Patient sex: M
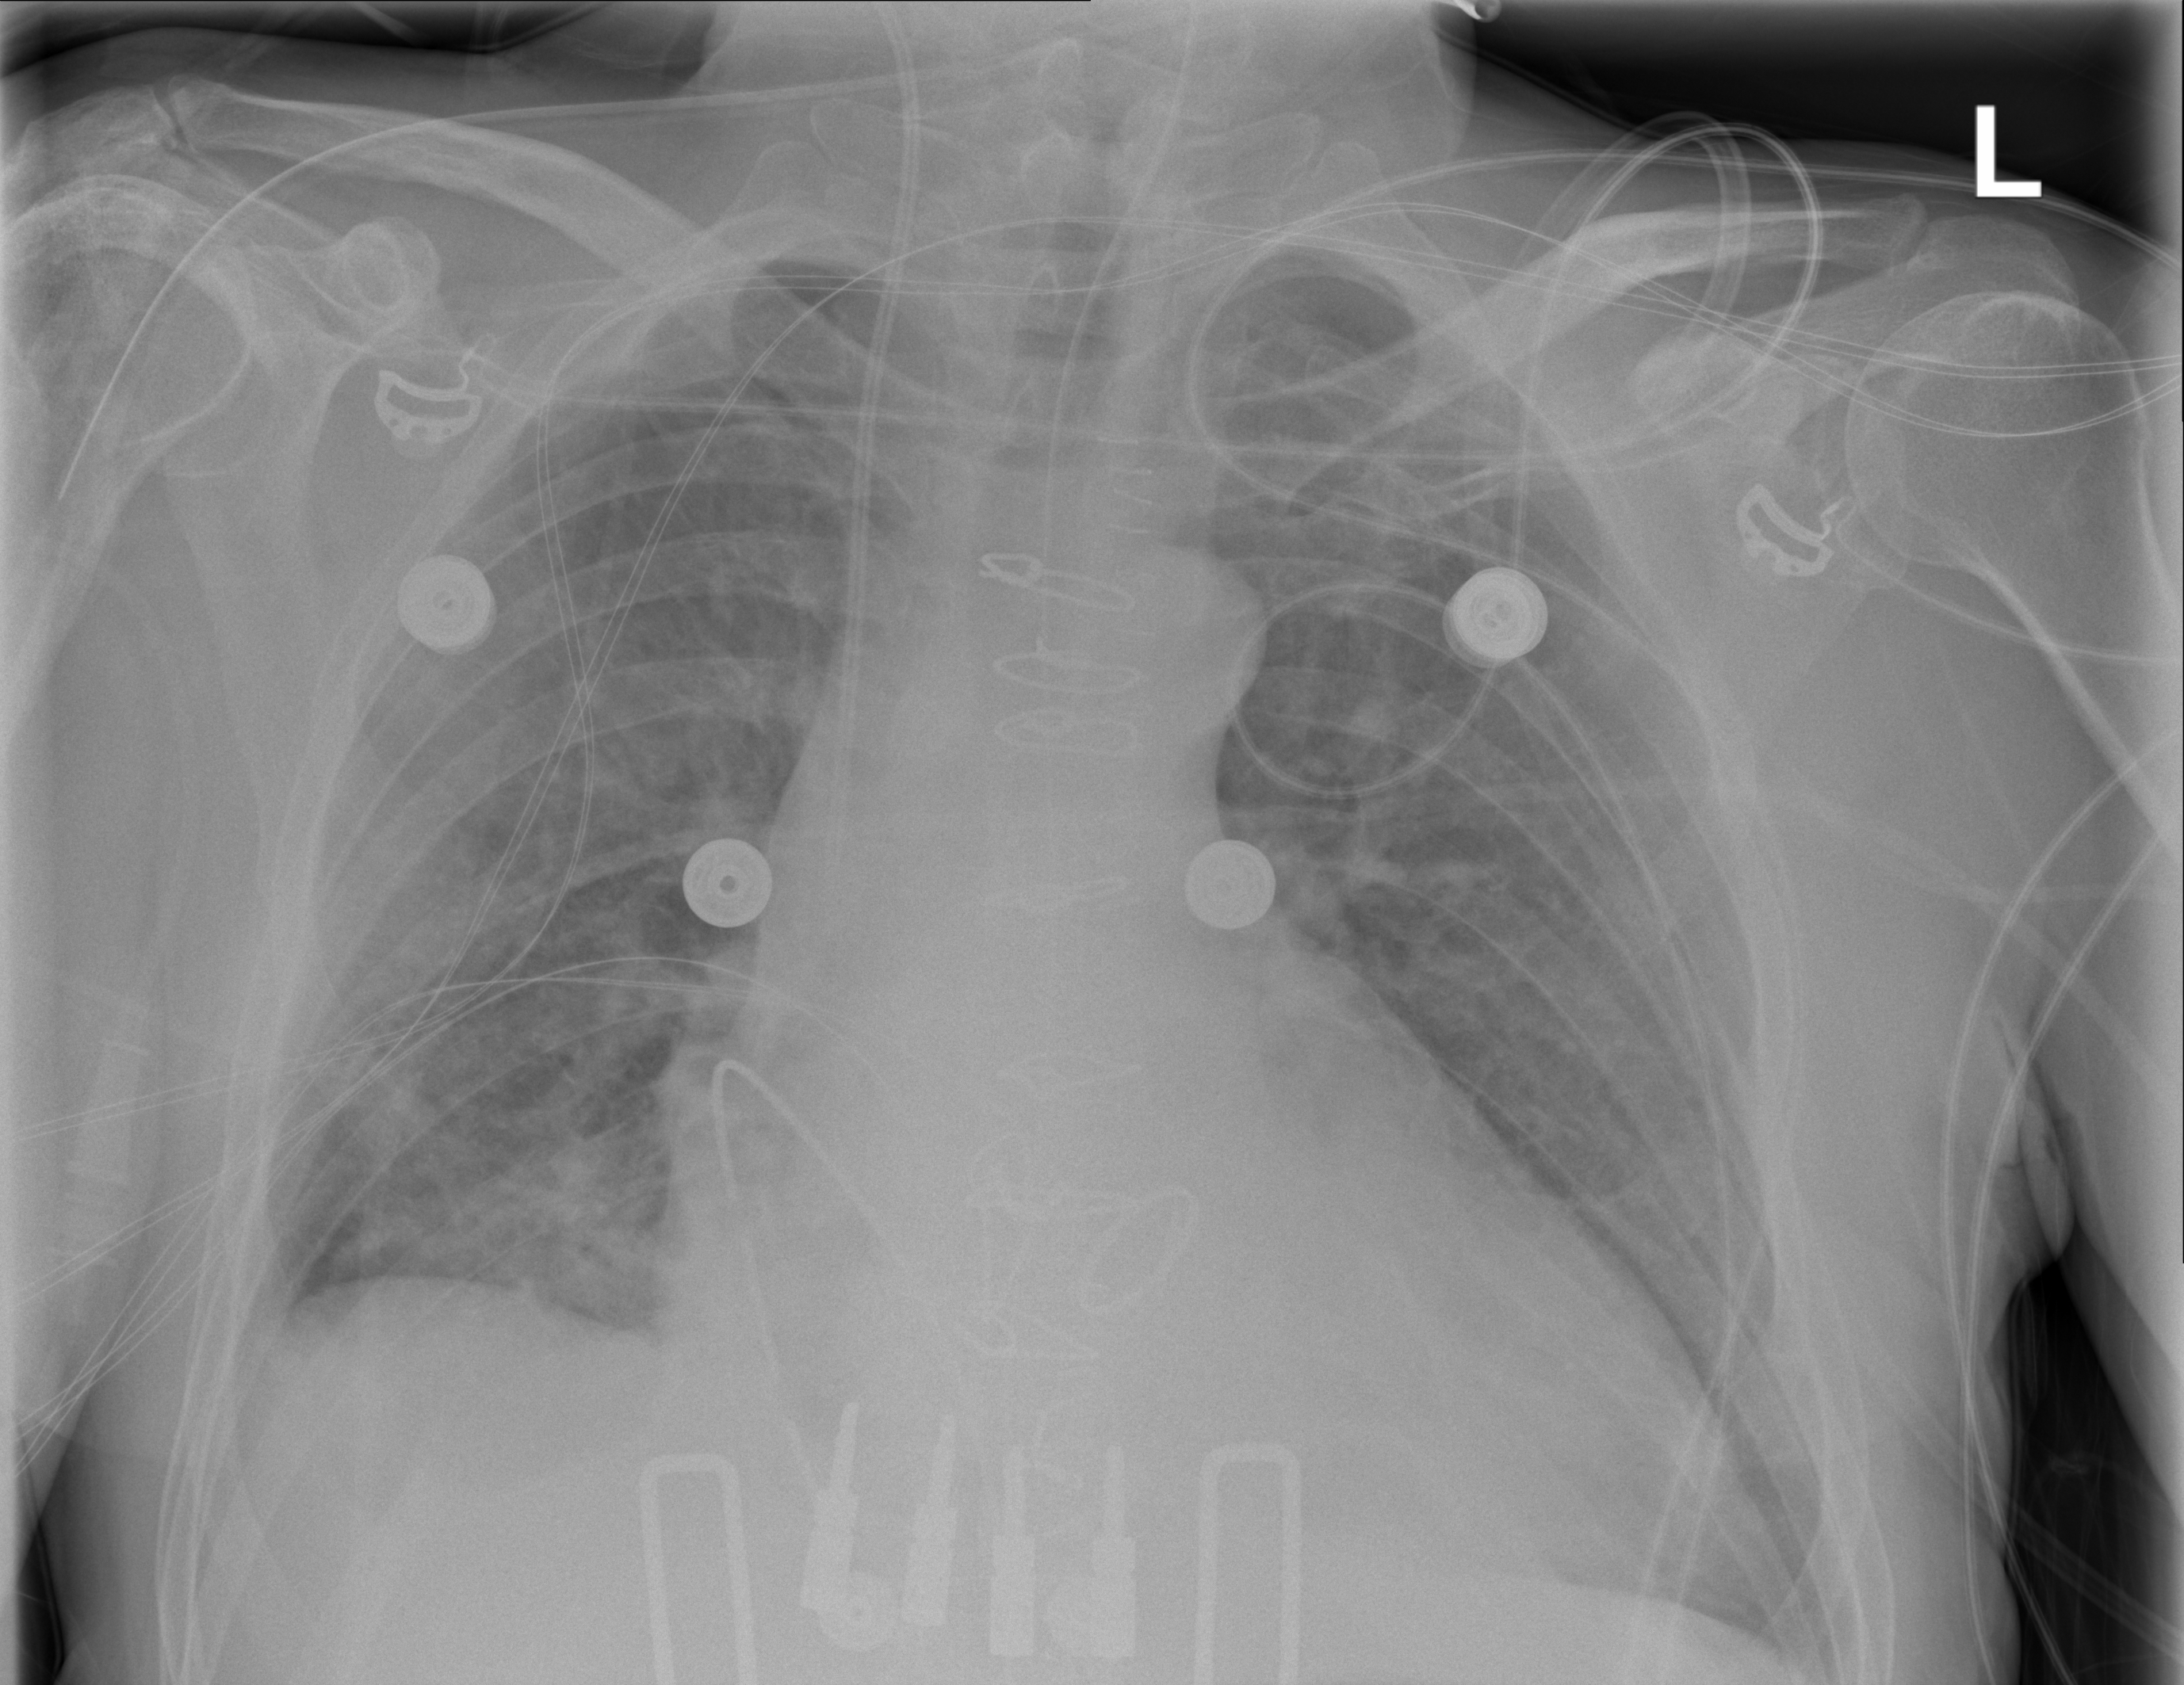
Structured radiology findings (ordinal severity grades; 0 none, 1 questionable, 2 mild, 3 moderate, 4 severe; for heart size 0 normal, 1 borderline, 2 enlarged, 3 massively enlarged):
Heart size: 2
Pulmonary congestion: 2
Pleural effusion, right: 1
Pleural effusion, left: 0
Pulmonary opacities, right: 2
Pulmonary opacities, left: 1
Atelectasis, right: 1
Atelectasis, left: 1